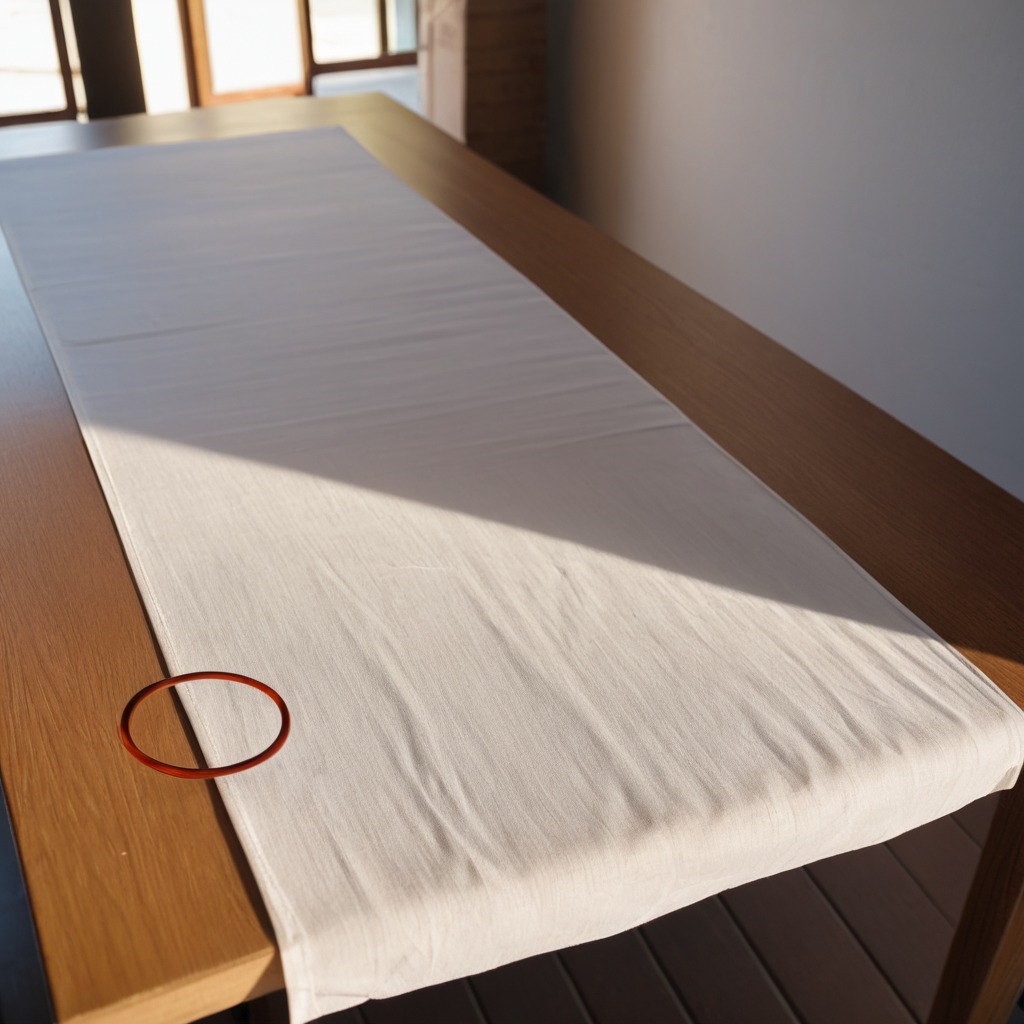
A rubber O-ring lying on the wooden table.